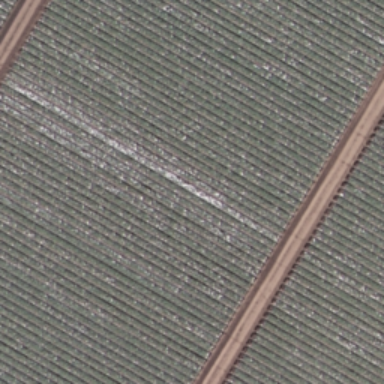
There is a piece of formland .